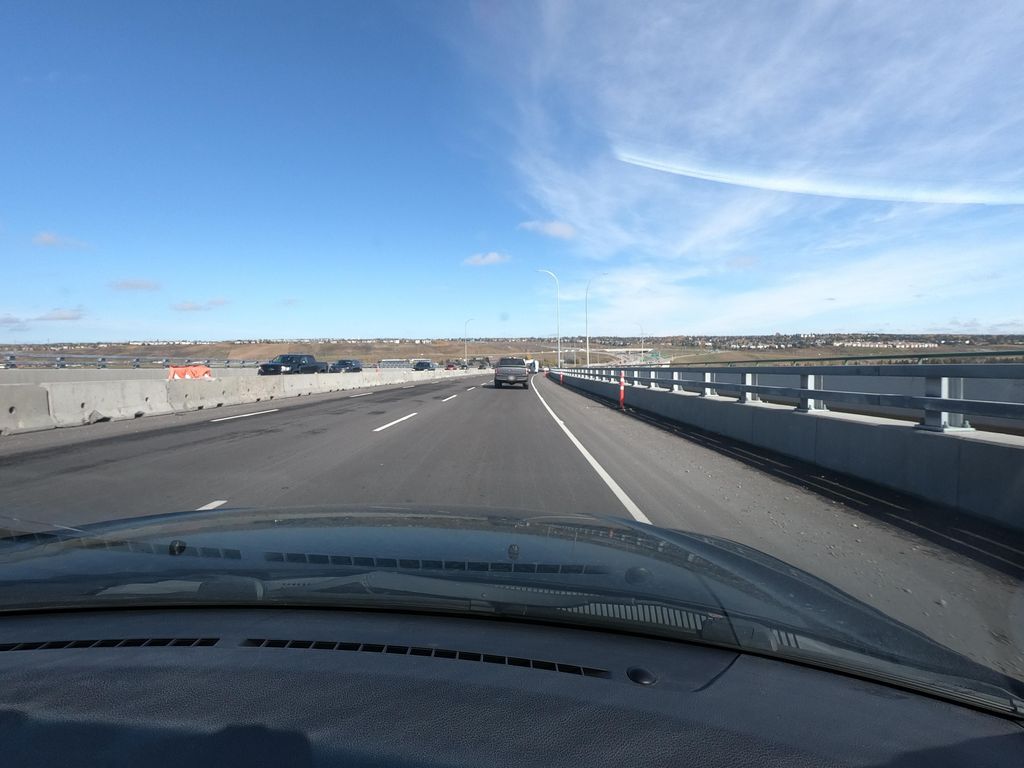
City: calgary